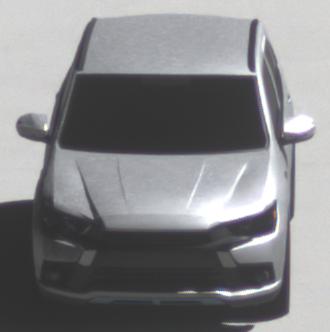
Make: Mitsubishi
Model: Outlander 2.0 Plug-In Hybrid
Detailed model: Outlander (III) Plug-In Hybrid
Model produced from: 2015/10
Model produced until: 2018/08
Doors: 5
Color: white
Road condition: dry road
Daytime: midday
Contrast: high contrast